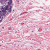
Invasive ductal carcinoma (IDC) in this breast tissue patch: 0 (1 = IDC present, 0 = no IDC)